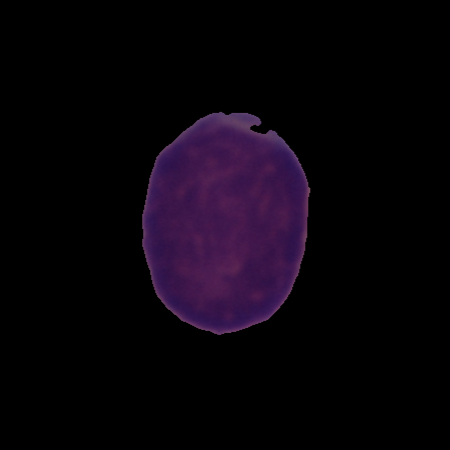
Label: cancer